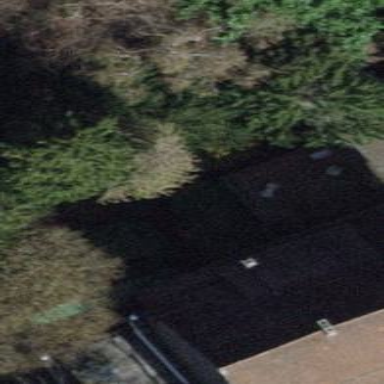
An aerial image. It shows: Garage.